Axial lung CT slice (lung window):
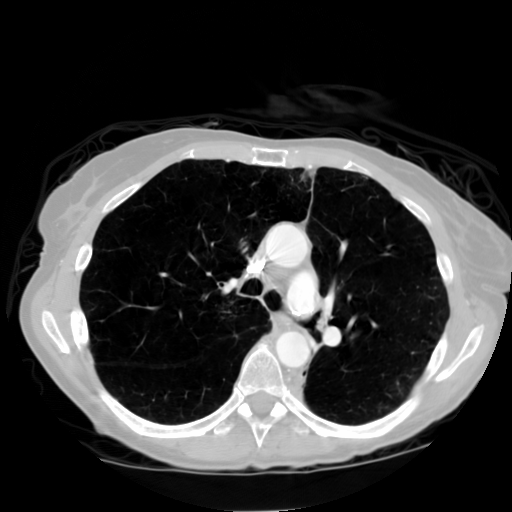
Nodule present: no